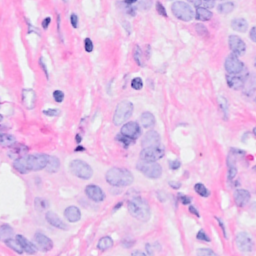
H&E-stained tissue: Breast